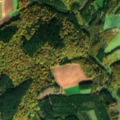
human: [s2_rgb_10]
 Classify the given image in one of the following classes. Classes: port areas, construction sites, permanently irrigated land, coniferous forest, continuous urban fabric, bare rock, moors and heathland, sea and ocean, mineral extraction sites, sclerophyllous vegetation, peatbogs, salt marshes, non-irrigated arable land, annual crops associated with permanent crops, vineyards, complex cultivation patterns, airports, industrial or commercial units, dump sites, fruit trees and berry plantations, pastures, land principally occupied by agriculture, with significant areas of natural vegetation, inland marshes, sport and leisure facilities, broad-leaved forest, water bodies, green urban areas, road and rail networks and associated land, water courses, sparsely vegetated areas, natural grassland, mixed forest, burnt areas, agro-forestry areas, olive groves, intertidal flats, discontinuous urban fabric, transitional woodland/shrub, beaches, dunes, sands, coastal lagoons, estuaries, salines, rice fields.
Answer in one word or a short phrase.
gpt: non-irrigated arable land, broad-leaved forest, coniferous forest, mixed forest